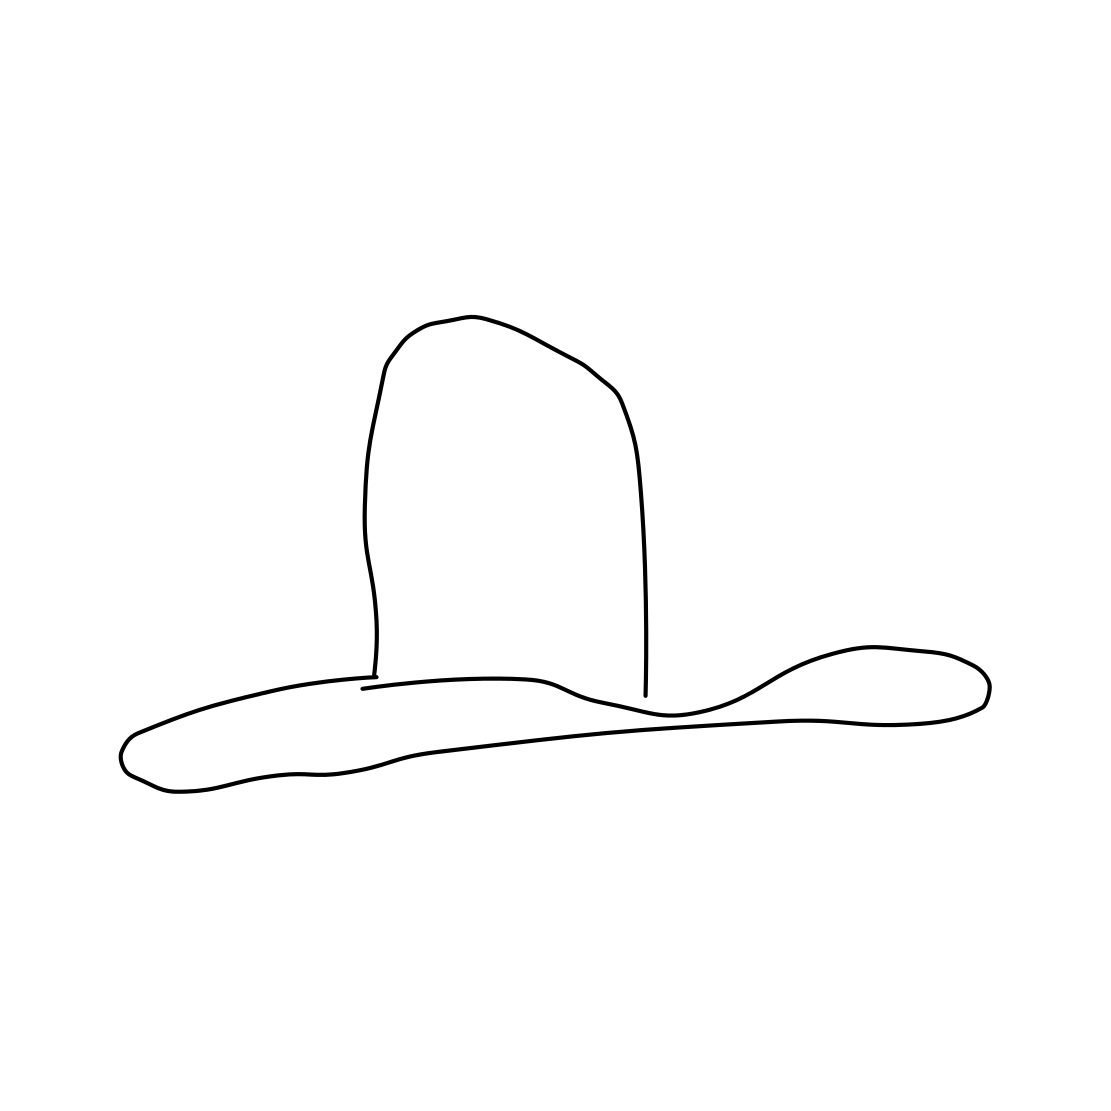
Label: hat